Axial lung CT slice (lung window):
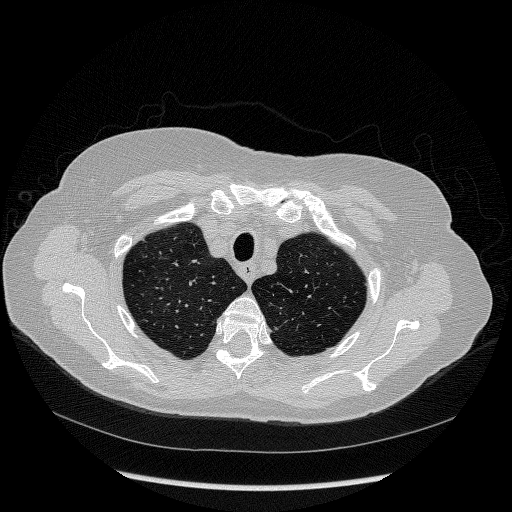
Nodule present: no